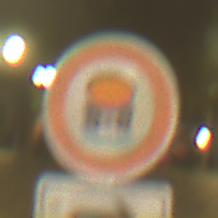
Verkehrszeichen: VerbotFahrzeugeWassergefaehrdenderLadung
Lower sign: RichtungsangabeDurchPfeile5
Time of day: Night
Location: Outdoor (Urban)
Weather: Clear
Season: NotSpecified
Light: Artificial